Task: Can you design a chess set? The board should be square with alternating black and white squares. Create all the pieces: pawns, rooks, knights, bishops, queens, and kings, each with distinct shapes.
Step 4130:
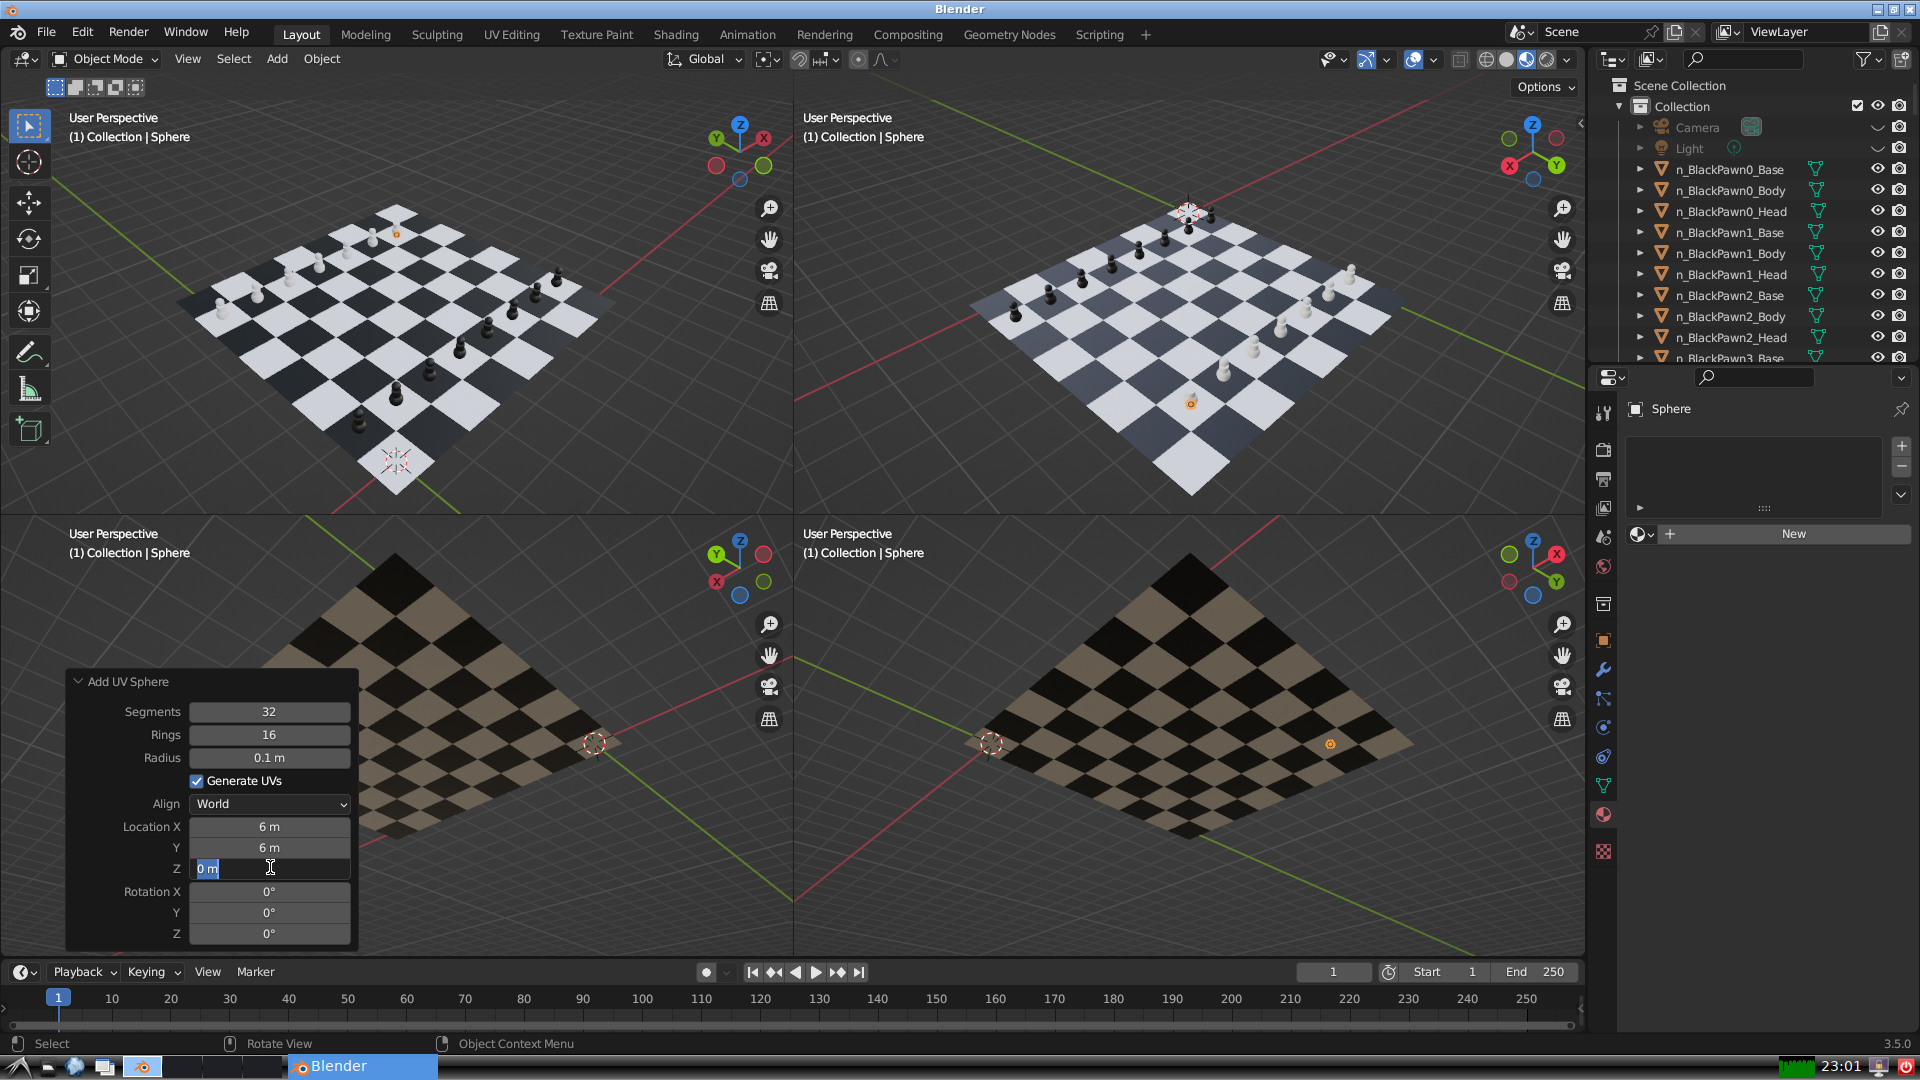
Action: input_text: 0.5